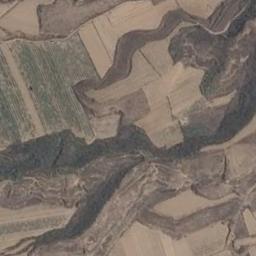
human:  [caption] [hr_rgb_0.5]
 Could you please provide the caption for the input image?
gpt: A large layer of brown and green mixed terraces .

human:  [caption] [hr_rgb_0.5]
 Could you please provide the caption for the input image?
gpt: The bare and green terrace is next to some trees .

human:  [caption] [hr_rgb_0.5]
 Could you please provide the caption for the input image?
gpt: Many trees are planted in the terraces which are in the middle of the image .

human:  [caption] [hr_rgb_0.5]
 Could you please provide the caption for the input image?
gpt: There are many green plants on the terrace .

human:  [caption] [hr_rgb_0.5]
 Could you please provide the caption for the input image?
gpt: There are many brown terraces and some green ones .